Platform: macOS
Application: Arc Browser
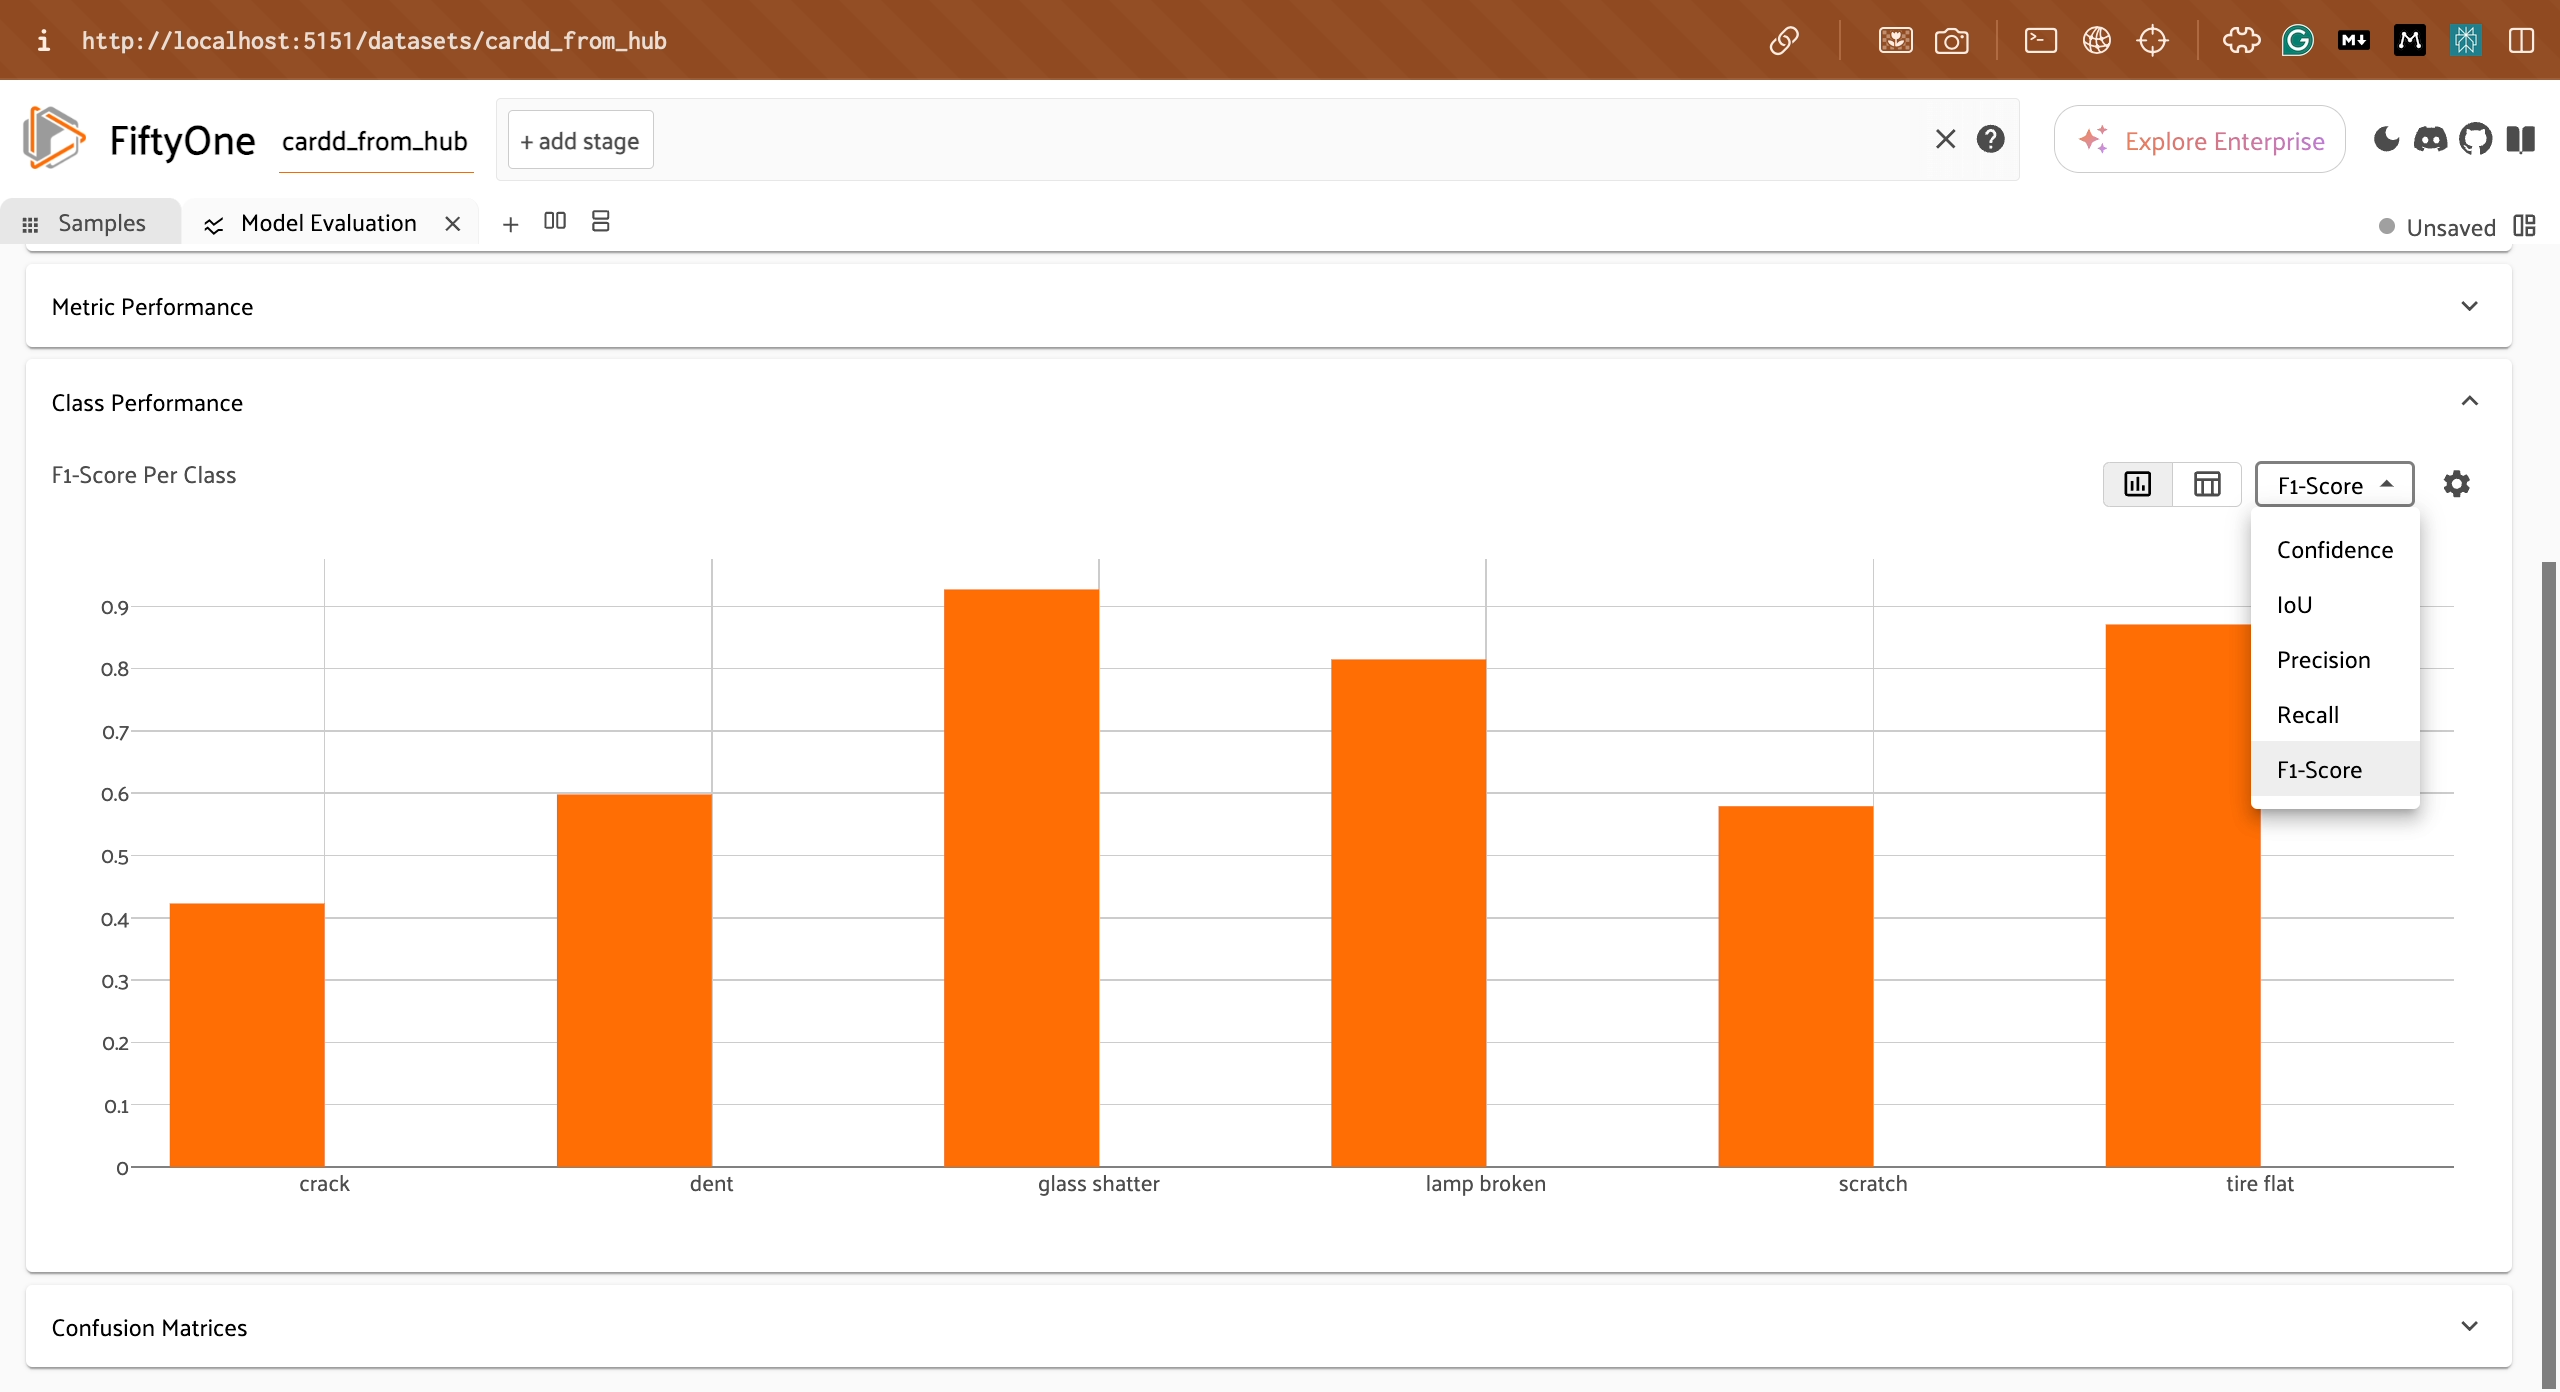
task_description: Open the model performance metric menu in the per class model performance card
action_type: click
element_info: Menu Item
steps_since_start: 1

task_description: Load per class performance for the Confidence metric
action_type: select
element_info: Menu Item
steps_since_start: 1

task_description: Load per class performance for the IoU metric
action_type: select
element_info: Menu Item
steps_since_start: 1

task_description: Load per class performance for the Precision metric
action_type: select
element_info: Menu Item
steps_since_start: 1

task_description: Load per class performance for the Recall metric
action_type: select
element_info: Menu Item
steps_since_start: 1

task_description: Load per class performance for the F1-Score metric
action_type: select
element_info: Menu Item
steps_since_start: 1